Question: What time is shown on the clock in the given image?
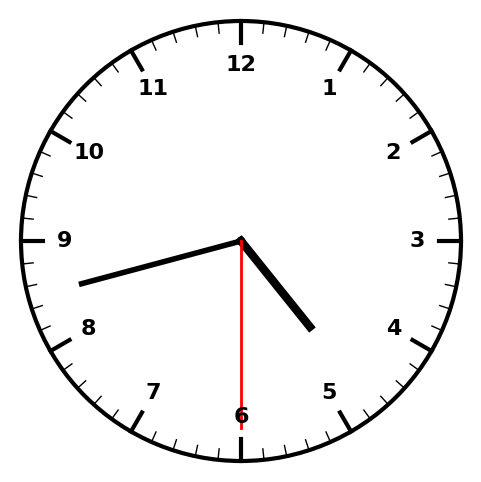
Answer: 04:42:30